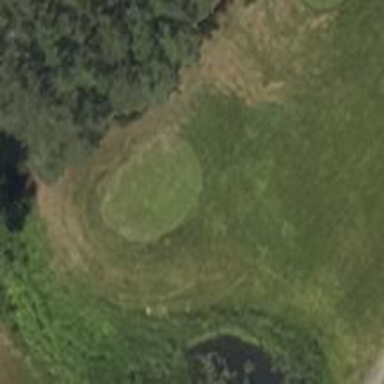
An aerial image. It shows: Golf hole.